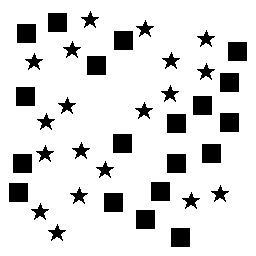
Squares: 19
Triangles: 0
Stars: 19
Total shapes: 38